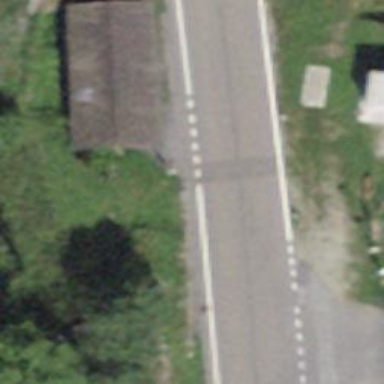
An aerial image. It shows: Bus stop with platform for public transport.